Question:
I want to create html page the next vision. Location of divs 1,2 and 3 in one line was done, but with 4th div I have some troubles and can't make it.
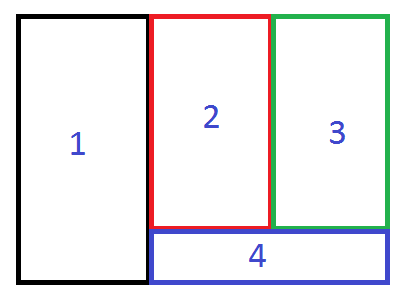
Answer: You really should post your code to see whats wrong with it.. But i made the example for you.
Here you go, you could use float.
'''
<div id="wrapper">
<div id="first">
</div>
<div id="second">
</div>
<div id="third">
</div>
<div id="fourth">
</div>
</div>
'''
'''
#wrapper{width:300px; margin:0;}
#first { height:300px; width:100px; background:black; float:left;}
#second{ height:250px; width:100px; background:red;float:left;}
#third{ height:250px; width:100px; background:green;float:left;}
#fourth{ height:50px; width:200px; background:blue;float:left;}
'''
Working <URL>